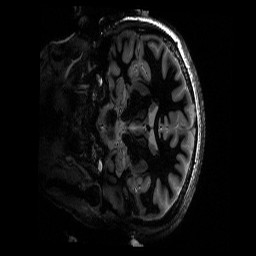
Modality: T1w
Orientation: coronal
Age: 27
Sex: female
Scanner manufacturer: siemens
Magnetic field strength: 6.98 T
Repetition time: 4.5 s
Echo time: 0.00346 s